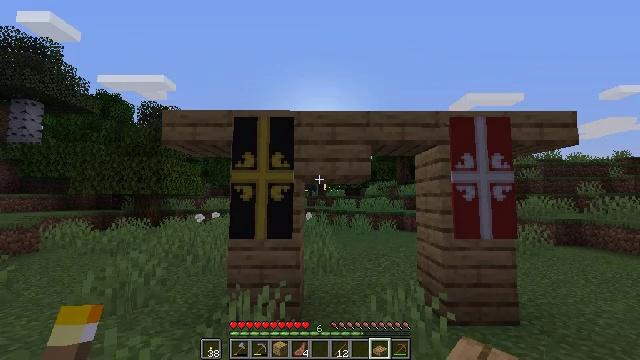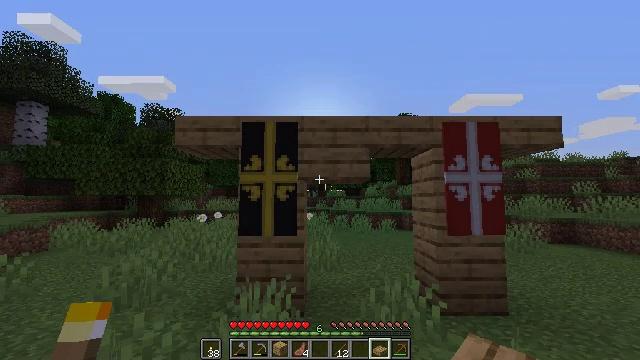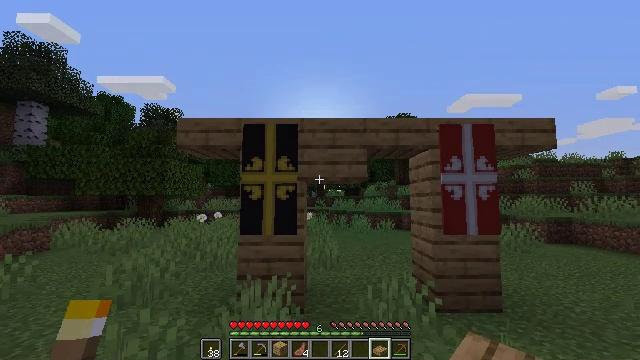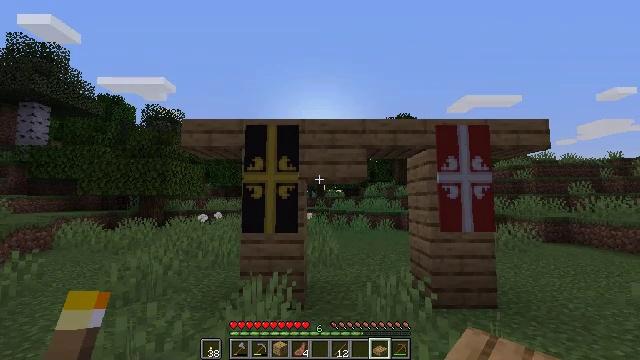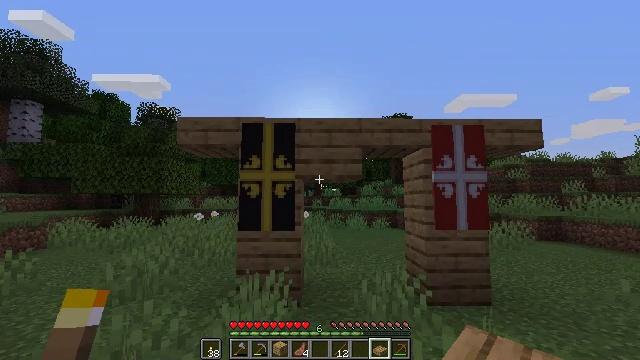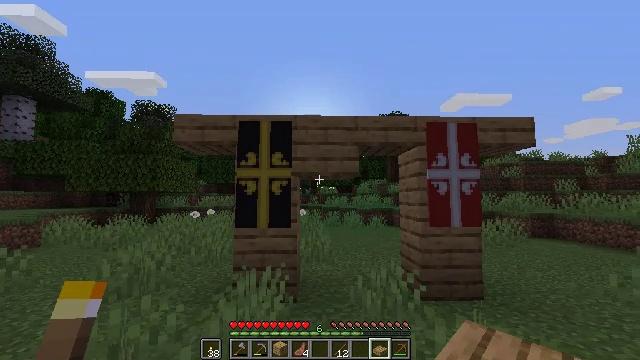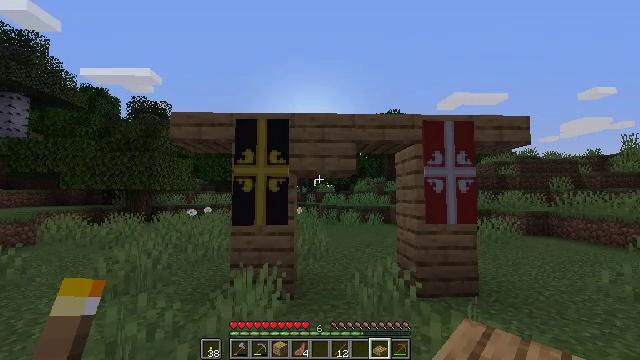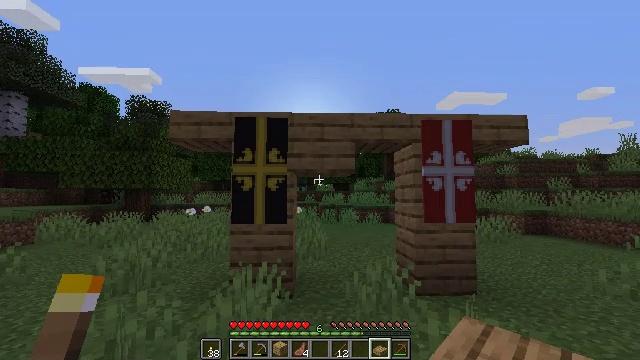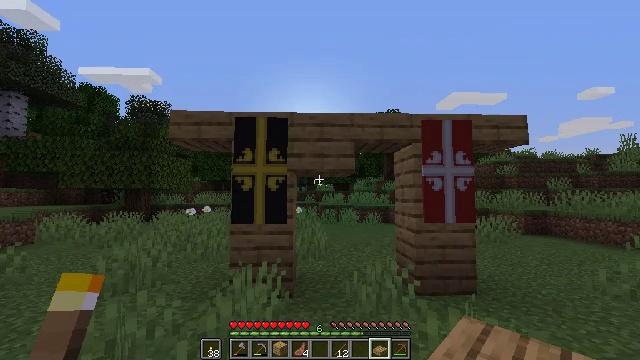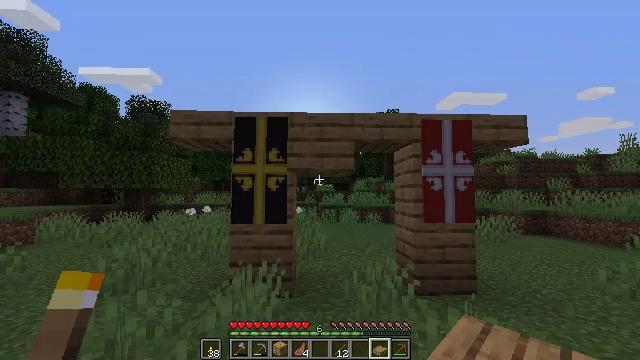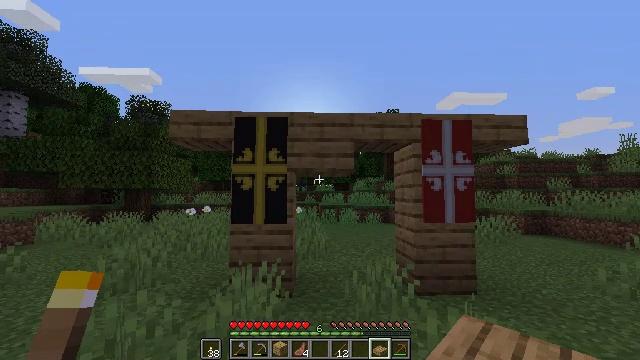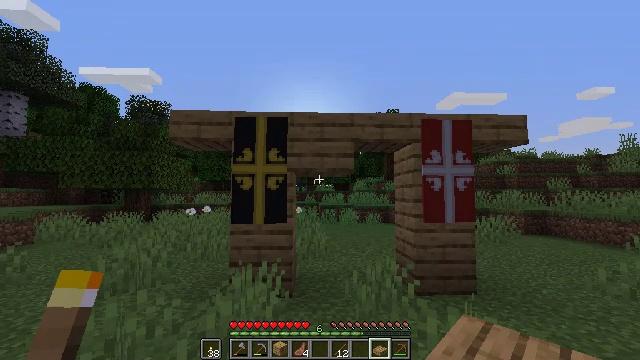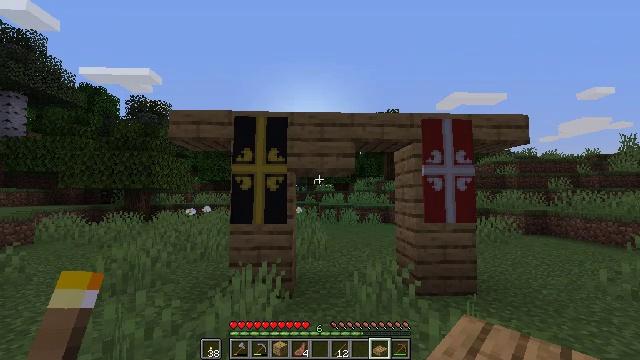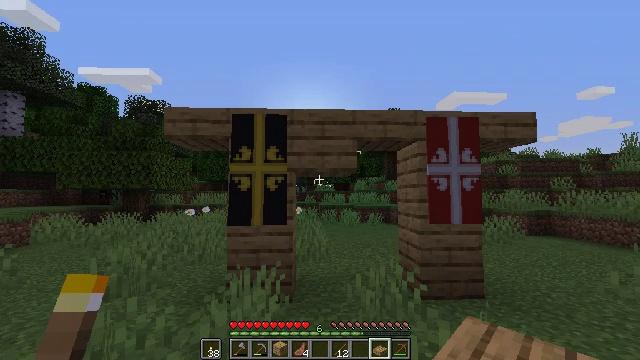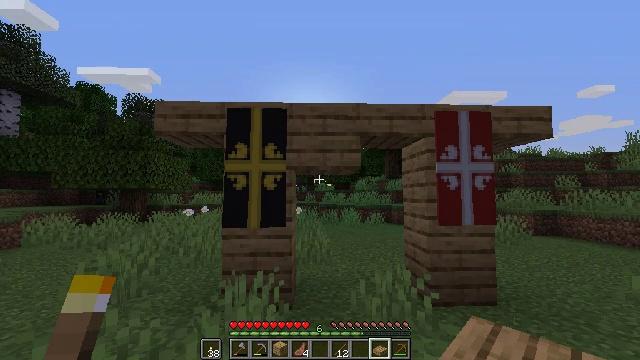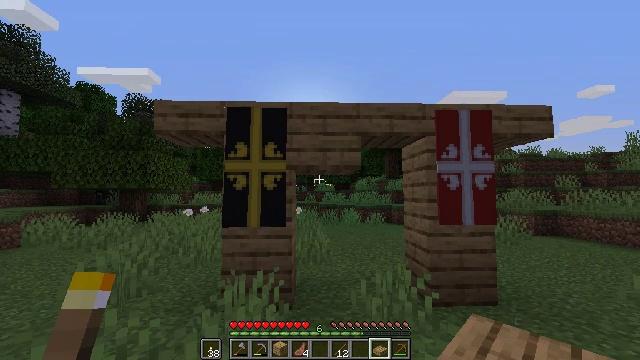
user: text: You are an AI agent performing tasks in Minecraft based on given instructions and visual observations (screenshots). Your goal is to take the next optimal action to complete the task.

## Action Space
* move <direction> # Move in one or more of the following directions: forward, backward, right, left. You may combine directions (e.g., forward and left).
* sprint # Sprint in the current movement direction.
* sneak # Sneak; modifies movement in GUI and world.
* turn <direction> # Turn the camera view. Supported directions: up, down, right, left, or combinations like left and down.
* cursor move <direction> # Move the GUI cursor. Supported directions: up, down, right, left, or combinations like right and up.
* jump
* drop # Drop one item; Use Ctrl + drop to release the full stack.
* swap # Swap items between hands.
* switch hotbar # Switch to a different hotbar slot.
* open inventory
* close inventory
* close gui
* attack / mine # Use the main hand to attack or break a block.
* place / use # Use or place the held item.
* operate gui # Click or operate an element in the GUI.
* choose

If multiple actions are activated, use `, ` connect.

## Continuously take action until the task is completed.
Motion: motion action
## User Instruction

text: Attack the oak slab to collect it.
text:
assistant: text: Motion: move back
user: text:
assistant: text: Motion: no_op
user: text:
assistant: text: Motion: no_op
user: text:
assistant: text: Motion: no_op
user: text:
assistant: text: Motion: no_op
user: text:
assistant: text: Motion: no_op
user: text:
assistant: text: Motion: no_op
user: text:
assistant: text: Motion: no_op
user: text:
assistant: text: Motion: no_op
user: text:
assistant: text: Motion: no_op
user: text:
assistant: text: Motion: no_op
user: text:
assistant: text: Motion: move forward
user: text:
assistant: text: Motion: move forward
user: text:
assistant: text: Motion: move forward
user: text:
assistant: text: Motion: no_op
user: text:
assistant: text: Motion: move forward
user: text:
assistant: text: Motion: move forward
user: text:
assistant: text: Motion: move forward
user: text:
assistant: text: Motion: no_op
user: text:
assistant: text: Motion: no_op
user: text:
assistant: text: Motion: no_op
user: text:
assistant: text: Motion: switch to hotbar 2
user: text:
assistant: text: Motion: switch to hotbar 2
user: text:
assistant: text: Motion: switch to hotbar 2
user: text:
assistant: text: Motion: no_op
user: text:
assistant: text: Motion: no_op
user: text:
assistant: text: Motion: turn up
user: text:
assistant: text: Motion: turn up
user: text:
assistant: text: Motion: turn up
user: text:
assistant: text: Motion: no_op